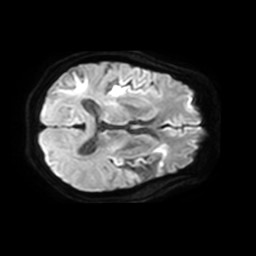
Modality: TRACE
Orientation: axial
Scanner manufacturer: philips
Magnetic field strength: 3 T
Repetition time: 4.137 s
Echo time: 0.06104 s